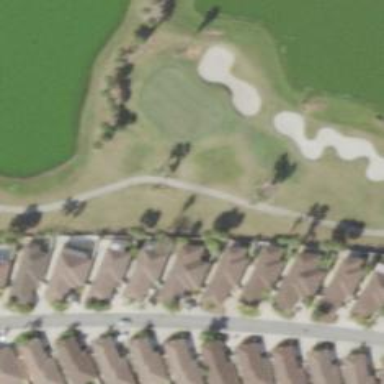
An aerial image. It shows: Golf cartpath that is also road path.